Brain MRI, t1w sequence, axial 2D slice.
Patient: age 29, sex M, weight 90 kg, height 1.9 m
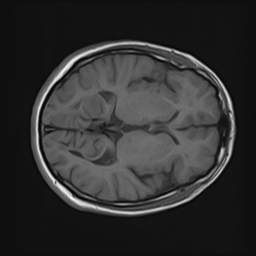